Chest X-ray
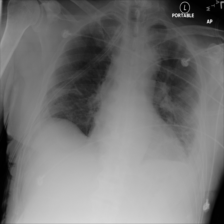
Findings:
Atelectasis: negative
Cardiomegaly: negative
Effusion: negative
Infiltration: negative
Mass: negative
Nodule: negative
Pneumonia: negative
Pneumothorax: negative
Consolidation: negative
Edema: negative
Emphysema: negative
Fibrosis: negative
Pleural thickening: negative
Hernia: negative